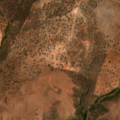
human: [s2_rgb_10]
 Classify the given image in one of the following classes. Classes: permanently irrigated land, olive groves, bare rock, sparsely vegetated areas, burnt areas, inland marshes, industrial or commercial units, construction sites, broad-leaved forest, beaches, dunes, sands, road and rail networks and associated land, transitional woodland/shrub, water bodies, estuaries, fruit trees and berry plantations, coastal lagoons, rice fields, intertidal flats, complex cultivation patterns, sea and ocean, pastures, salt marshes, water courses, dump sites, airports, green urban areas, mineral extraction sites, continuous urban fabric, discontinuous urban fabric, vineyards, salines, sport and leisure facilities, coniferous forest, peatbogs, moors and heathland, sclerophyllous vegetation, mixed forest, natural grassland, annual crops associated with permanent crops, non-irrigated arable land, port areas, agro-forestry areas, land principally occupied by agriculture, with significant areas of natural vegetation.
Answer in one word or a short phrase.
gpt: non-irrigated arable land, pastures, agro-forestry areas